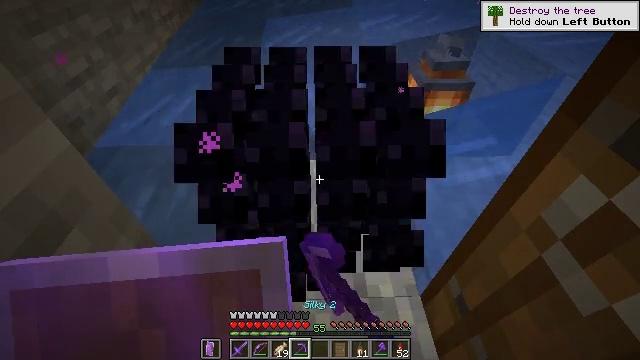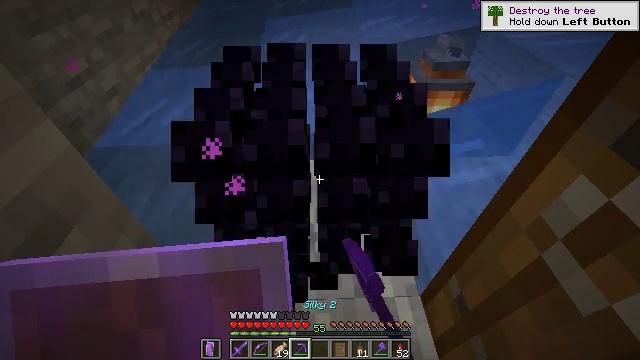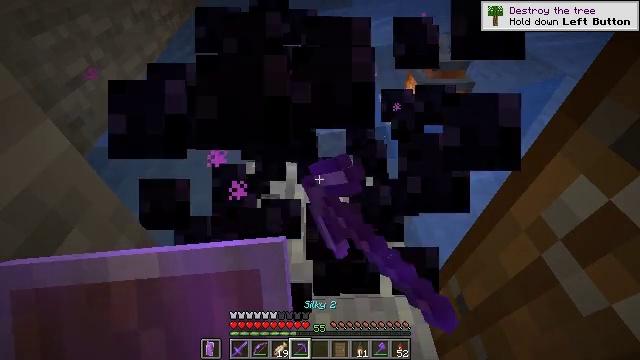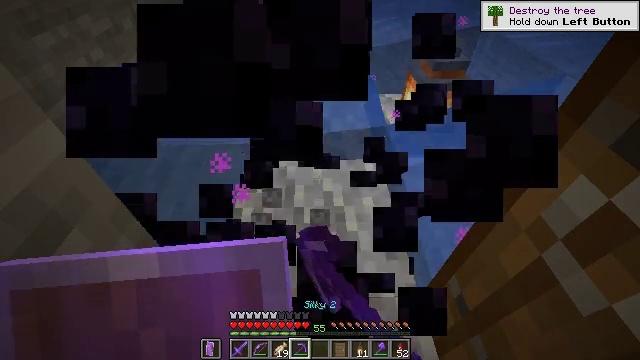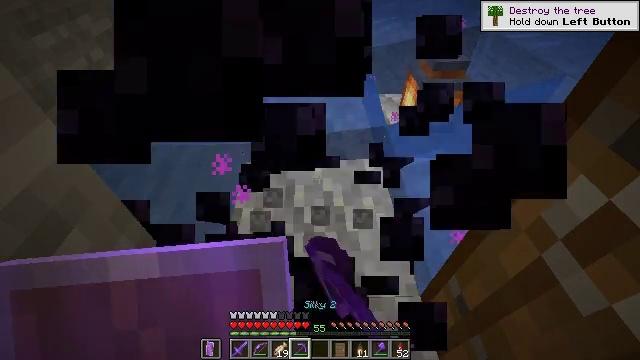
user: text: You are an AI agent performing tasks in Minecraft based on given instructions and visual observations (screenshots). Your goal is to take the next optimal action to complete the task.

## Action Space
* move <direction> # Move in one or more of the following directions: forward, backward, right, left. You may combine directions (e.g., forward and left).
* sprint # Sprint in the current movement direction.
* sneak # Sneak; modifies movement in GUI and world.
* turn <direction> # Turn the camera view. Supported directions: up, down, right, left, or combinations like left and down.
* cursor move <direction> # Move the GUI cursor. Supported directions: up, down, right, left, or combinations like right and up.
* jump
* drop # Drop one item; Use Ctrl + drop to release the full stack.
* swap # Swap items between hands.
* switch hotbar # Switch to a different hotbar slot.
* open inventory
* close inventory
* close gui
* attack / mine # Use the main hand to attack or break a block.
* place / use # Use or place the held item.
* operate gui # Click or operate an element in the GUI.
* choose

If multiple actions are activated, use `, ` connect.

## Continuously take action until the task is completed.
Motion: motion action
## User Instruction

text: Retrieve the ender chest safely.
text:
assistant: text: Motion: sneak, attack / mine
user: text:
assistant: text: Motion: sneak, attack / mine
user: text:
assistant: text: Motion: sneak, attack / mine
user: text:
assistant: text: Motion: sneak, attack / mine
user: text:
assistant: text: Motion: sneak, attack / mine